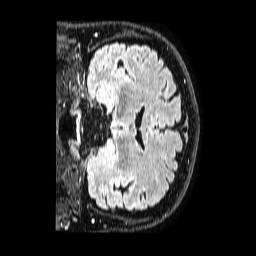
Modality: FLAIR
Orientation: coronal
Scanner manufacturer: philips
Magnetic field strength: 1.5 T
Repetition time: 4.8 s
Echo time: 0.3 s